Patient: sex F, age 75
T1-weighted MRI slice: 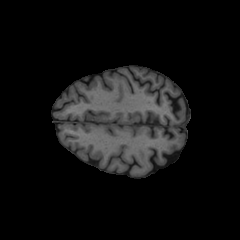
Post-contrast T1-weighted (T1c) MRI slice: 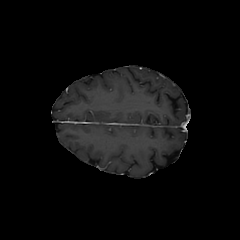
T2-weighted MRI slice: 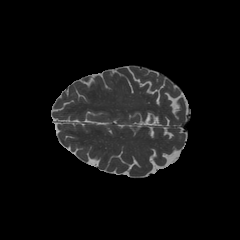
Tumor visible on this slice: no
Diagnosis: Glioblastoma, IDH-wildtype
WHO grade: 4